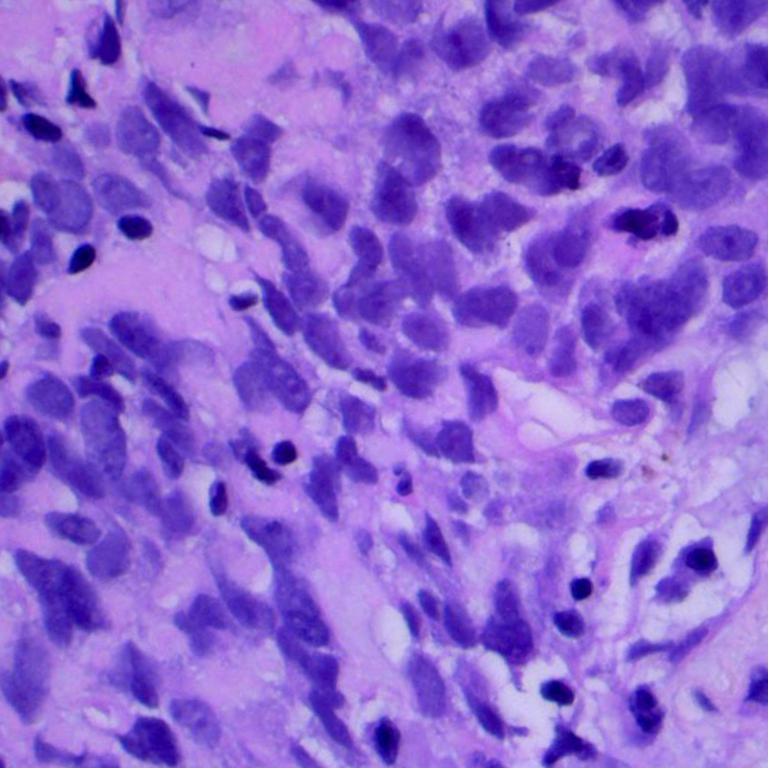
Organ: lung
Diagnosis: squamous carcinomas